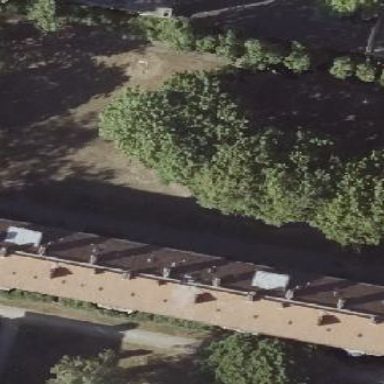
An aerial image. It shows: Residential building with hipped roof.